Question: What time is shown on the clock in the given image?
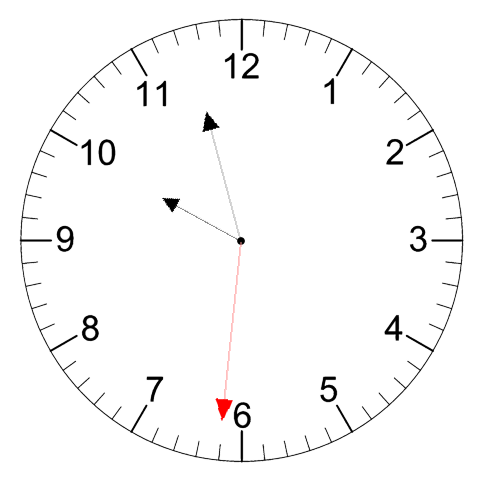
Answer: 09:57:31